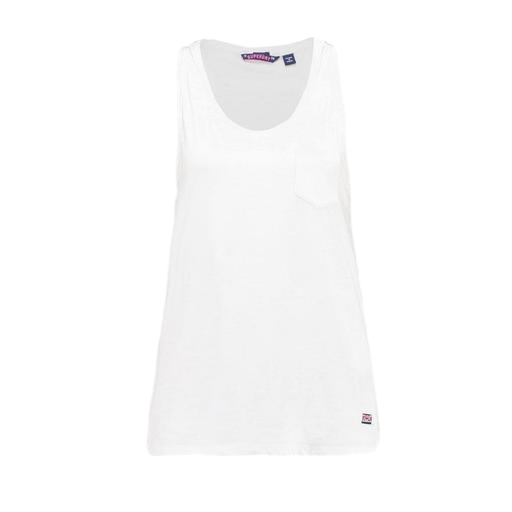
white scoop-neck tank, white boyfriend pocket tank, white jersey tank top, white background